Brain MRI, t2w sequence, axial 2D slice.
Patient: age 39, sex M, weight 95 kg, height 1.95 m
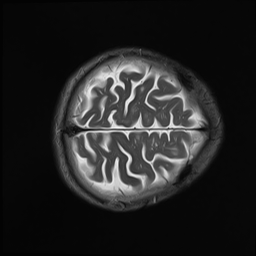